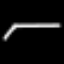
Label: octagon